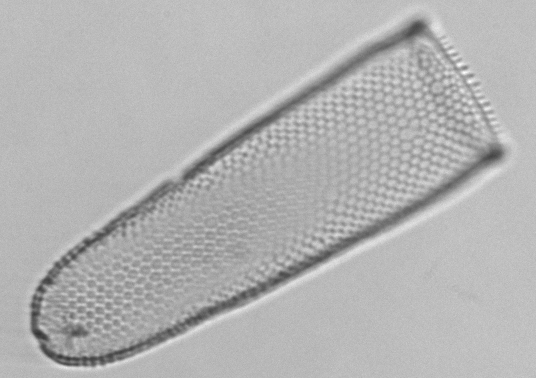
Label: Favella